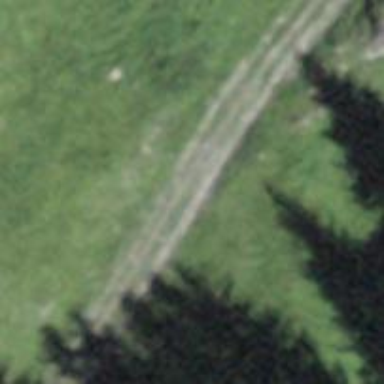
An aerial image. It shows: Track with grade5 tracktype.